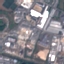
Label: Industrial